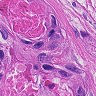
Metastatic tissue present: yes